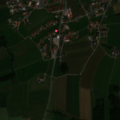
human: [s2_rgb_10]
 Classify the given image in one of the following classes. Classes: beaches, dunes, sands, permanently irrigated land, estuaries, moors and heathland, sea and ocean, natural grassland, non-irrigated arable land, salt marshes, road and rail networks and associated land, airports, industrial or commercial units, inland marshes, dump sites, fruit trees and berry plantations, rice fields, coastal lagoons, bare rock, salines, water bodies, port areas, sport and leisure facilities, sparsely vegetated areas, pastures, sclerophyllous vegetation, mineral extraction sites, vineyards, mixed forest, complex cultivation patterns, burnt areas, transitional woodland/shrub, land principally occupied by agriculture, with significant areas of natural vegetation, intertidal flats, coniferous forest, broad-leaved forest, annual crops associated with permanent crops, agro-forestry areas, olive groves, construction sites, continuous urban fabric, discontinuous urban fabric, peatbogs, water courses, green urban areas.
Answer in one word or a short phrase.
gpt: discontinuous urban fabric, pastures, land principally occupied by agriculture, with significant areas of natural vegetation